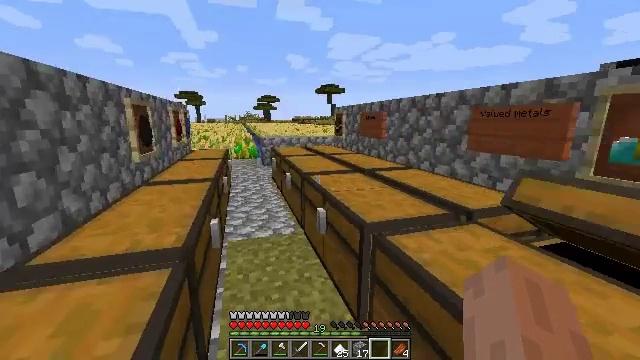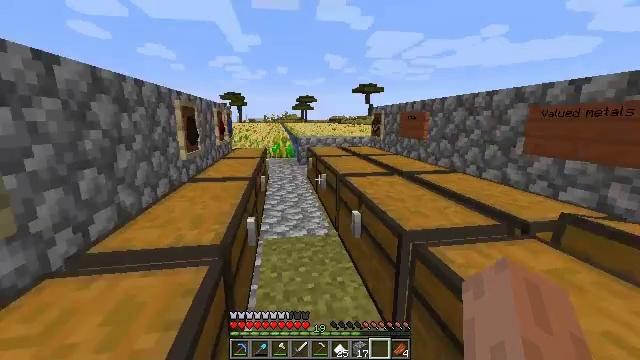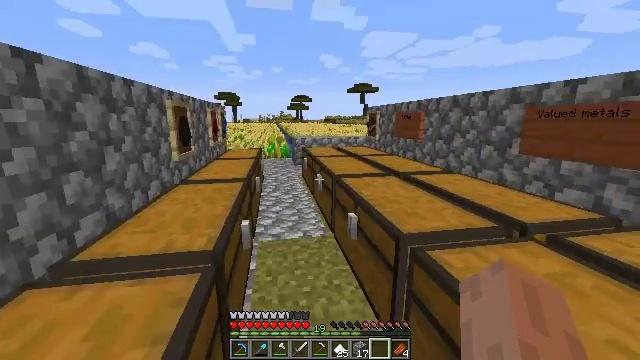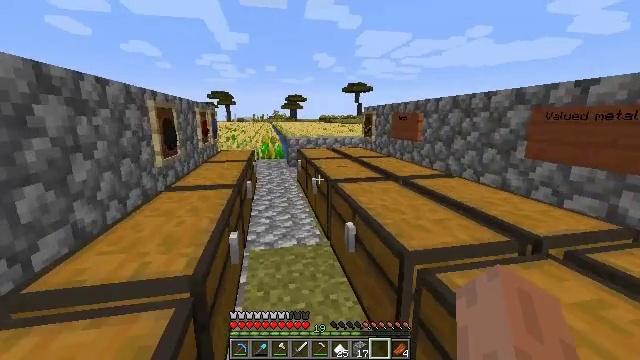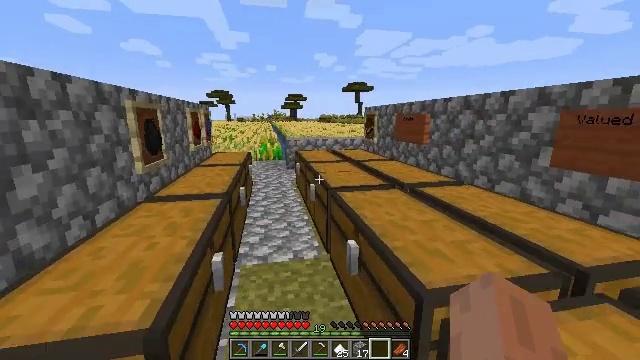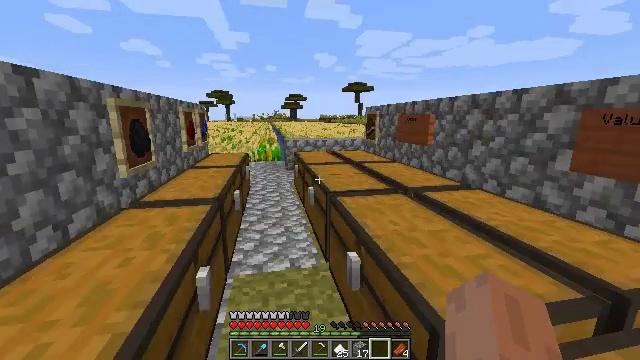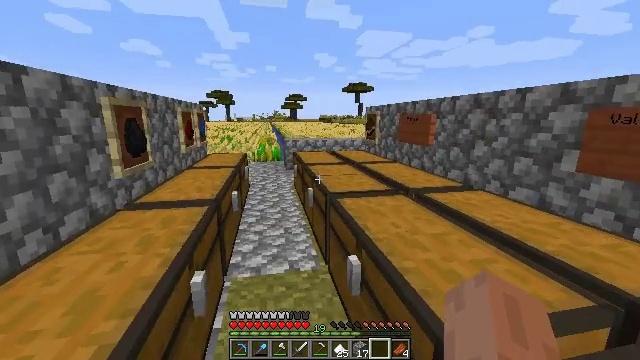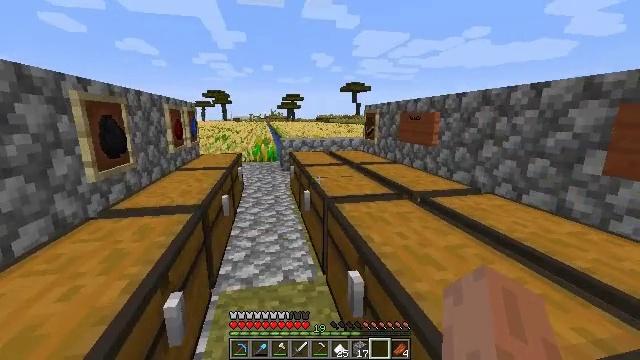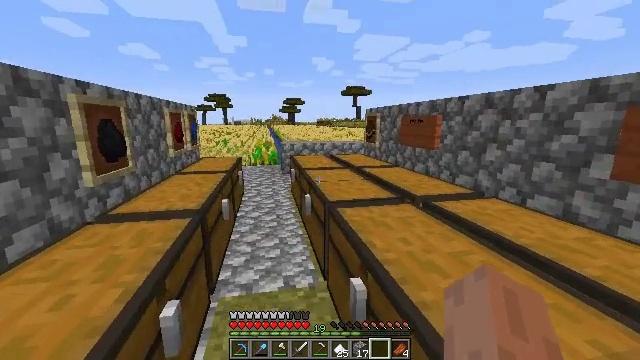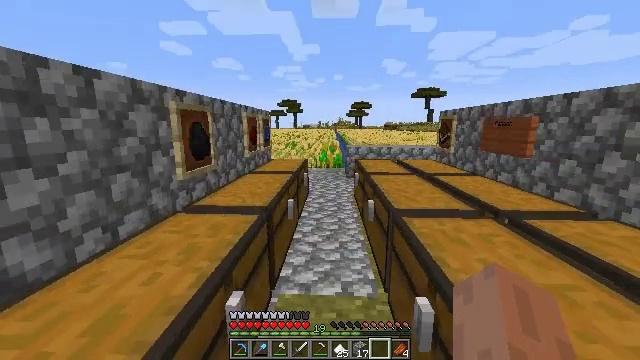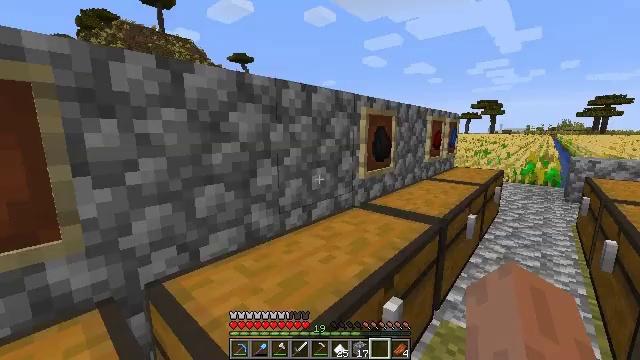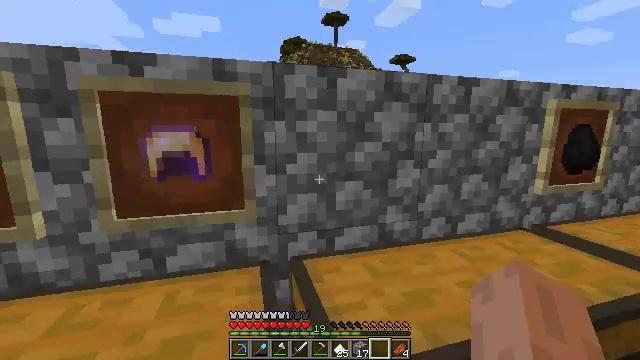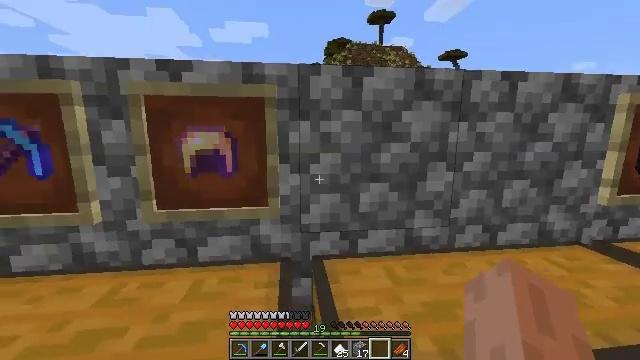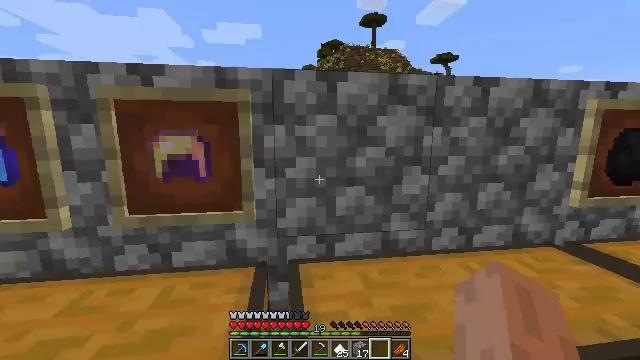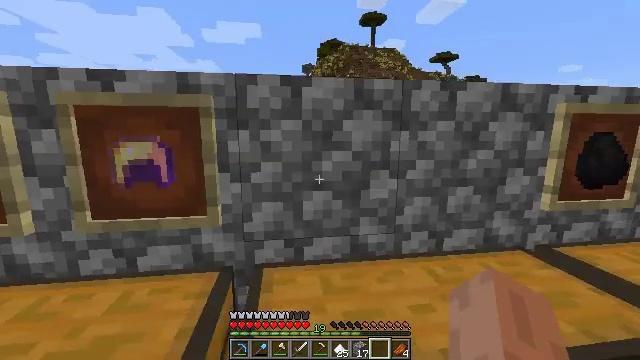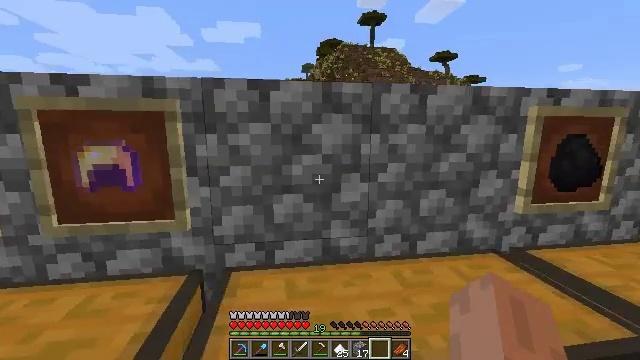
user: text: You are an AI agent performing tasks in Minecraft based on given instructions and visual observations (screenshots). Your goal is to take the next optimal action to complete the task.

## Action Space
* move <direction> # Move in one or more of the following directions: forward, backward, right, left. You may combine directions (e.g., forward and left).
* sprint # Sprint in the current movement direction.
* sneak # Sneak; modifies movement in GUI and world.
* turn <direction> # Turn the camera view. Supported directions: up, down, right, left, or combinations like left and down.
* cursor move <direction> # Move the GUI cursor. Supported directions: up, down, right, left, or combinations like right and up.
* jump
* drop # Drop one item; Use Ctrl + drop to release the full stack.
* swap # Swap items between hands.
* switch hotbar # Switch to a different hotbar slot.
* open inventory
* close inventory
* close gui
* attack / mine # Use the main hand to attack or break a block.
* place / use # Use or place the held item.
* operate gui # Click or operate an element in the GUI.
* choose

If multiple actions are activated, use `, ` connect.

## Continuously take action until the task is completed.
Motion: motion action
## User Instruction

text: Craft the item frame with sticks and leather.
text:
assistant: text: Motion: move forward, turn left
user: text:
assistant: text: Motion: move forward, turn right
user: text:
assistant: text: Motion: move forward, turn right
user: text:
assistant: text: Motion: move forward
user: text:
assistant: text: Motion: move forward
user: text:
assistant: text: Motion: move forward
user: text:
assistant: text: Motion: no_op
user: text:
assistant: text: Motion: no_op
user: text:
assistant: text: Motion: turn left
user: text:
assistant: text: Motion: turn left
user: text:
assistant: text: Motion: move right, turn left
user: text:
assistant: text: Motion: move right, turn left
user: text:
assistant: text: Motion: move right, turn right
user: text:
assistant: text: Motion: move right
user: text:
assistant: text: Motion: move right
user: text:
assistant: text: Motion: move right, turn right
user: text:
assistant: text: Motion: turn right
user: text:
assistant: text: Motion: no_op
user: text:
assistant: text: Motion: turn left
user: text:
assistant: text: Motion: turn left
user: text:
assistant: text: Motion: turn left
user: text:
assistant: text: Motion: turn left
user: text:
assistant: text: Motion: turn left
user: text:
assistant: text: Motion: no_op
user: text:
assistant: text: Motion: no_op
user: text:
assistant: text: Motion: no_op
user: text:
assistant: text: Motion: move left
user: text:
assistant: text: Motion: move left
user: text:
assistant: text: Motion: move left
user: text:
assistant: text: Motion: move left